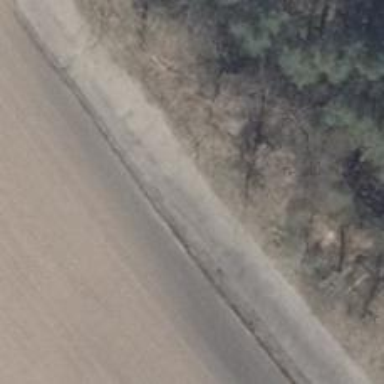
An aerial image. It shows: Unclassified road with sand surface.